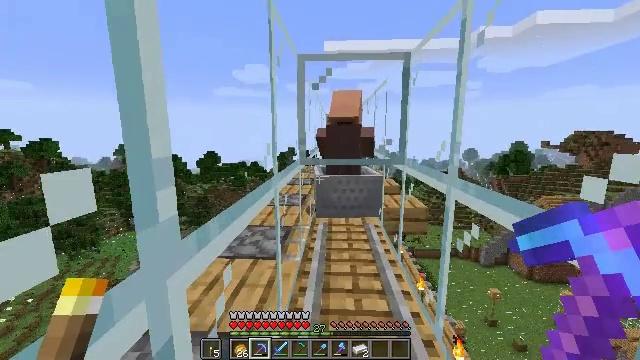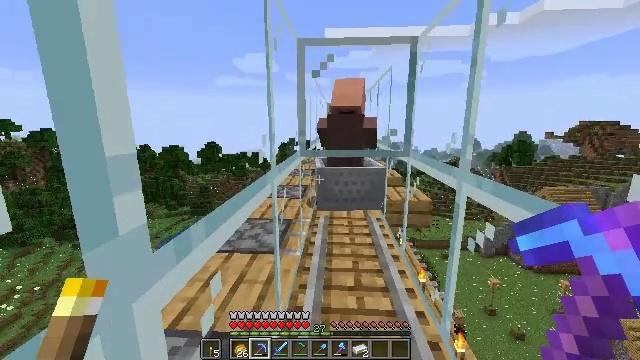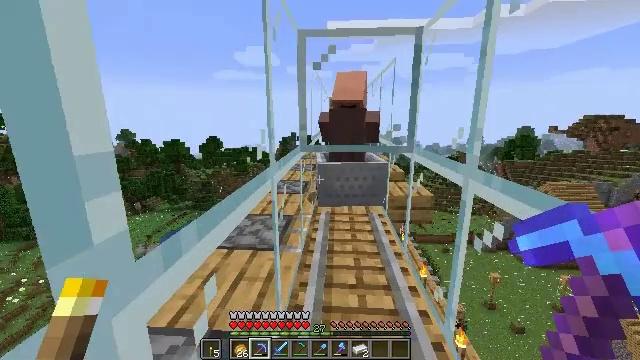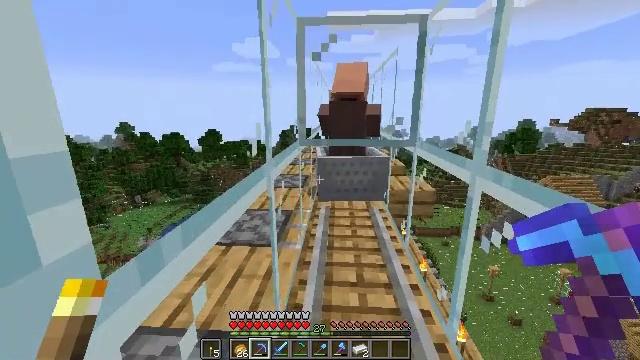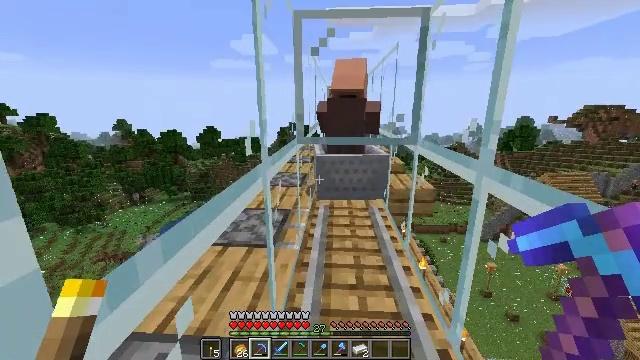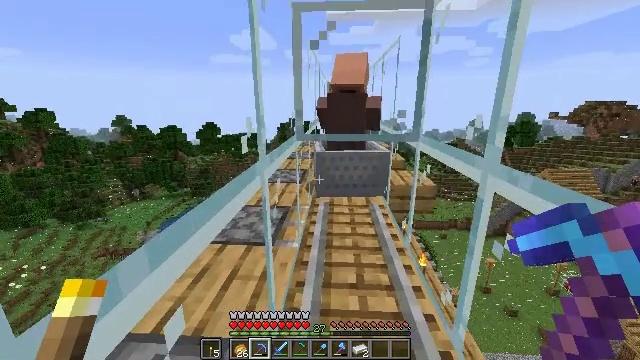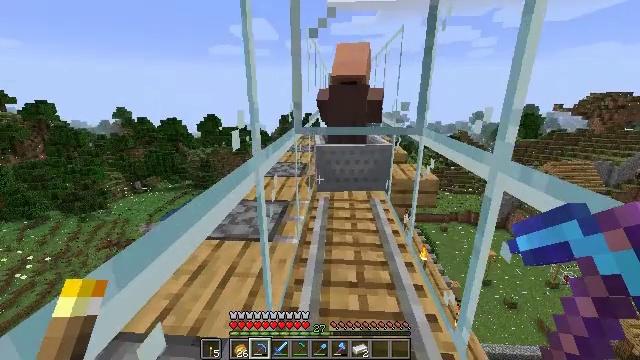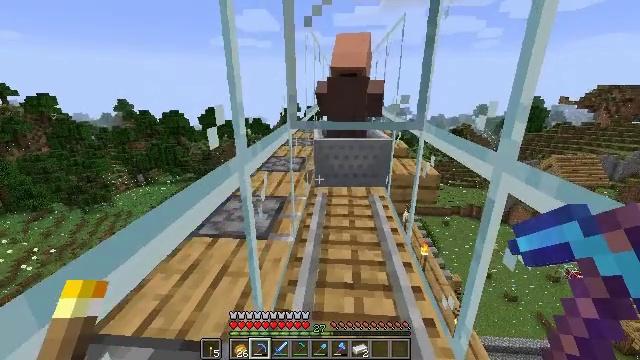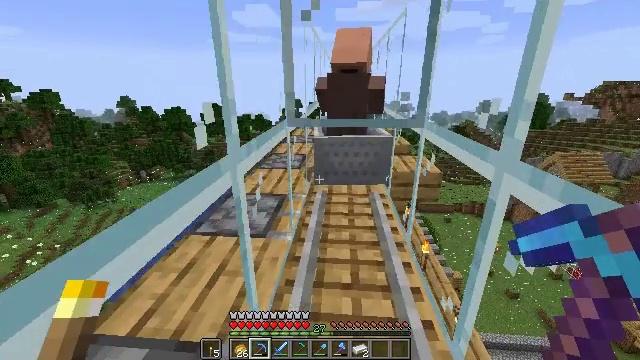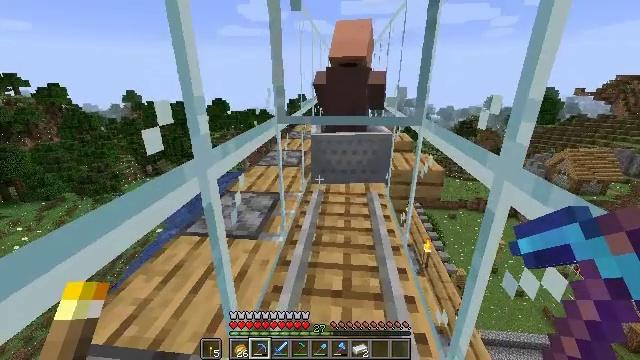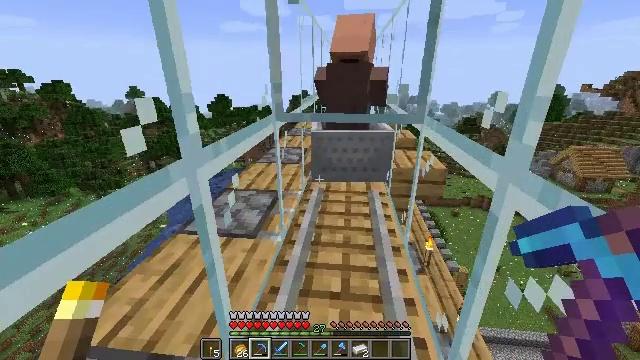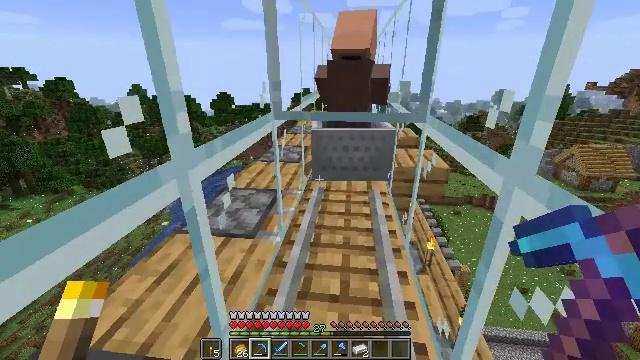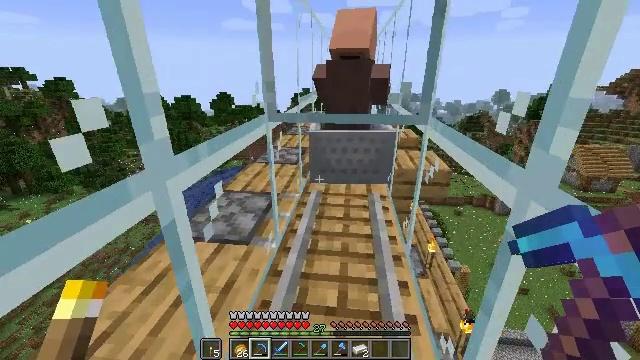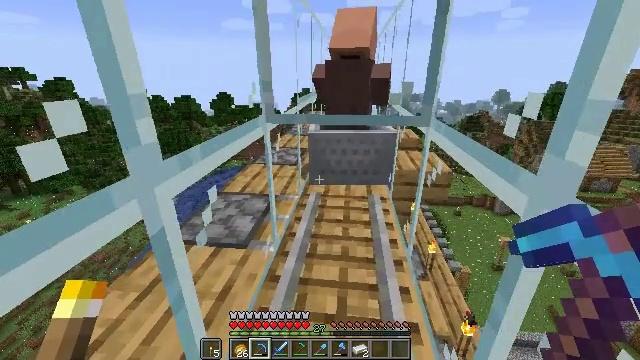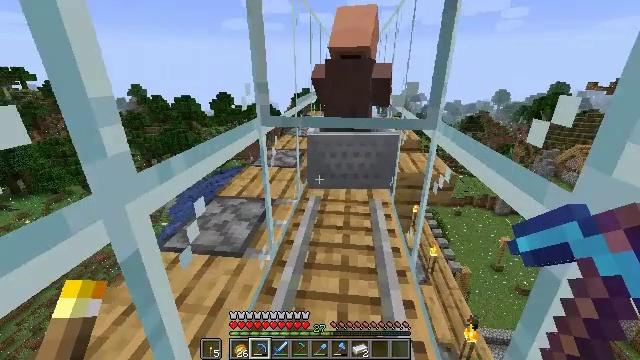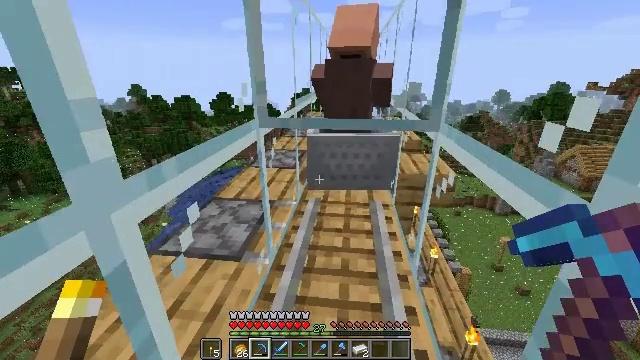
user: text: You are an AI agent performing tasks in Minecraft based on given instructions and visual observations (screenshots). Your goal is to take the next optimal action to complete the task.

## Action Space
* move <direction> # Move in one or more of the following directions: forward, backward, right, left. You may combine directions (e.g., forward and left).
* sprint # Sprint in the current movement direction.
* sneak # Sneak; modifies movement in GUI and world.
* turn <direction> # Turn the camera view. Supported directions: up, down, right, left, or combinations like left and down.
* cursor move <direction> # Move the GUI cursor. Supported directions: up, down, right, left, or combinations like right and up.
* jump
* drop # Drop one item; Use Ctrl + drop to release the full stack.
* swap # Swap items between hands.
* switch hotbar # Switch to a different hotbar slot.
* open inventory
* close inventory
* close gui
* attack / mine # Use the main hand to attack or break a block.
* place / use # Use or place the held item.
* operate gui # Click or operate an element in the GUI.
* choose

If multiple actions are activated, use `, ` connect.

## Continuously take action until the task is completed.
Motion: motion action
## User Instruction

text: Remove the glass to use the space.
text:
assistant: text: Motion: move forward, sneak, turn down
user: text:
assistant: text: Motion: move forward, sneak, turn down
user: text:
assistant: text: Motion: move forward, sneak, turn down
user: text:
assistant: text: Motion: move forward, sneak
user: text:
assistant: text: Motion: move forward, sneak
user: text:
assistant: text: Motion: move forward and move right, sneak, turn down
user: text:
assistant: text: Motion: move forward and move right, sneak, turn down
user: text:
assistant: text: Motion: move forward and move right, sneak
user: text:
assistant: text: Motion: move forward and move right, sneak, turn left and down
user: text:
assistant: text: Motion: move forward, sneak
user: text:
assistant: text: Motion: move forward, sneak
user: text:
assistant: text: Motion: move forward, sneak
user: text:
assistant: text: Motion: move forward, sneak
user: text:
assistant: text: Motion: move forward, sneak
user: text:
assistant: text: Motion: move forward, sneak
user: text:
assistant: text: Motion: move forward, sneak
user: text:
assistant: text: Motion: move forward, sneak
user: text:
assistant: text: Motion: move forward, sneak
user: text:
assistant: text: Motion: sneak
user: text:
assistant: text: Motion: sneak
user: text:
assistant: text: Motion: sneak
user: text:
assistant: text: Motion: sneak
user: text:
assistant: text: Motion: sneak
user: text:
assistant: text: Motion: sneak
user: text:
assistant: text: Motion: sneak
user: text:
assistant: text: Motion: sneak
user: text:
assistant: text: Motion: sneak
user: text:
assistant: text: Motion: sneak, attack / mine
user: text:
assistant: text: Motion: sneak, attack / mine
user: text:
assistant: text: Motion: sneak, attack / mine